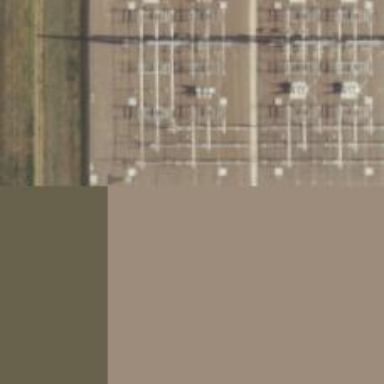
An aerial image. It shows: H-frame power tower with distinctive design.